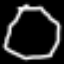
Label: octagon